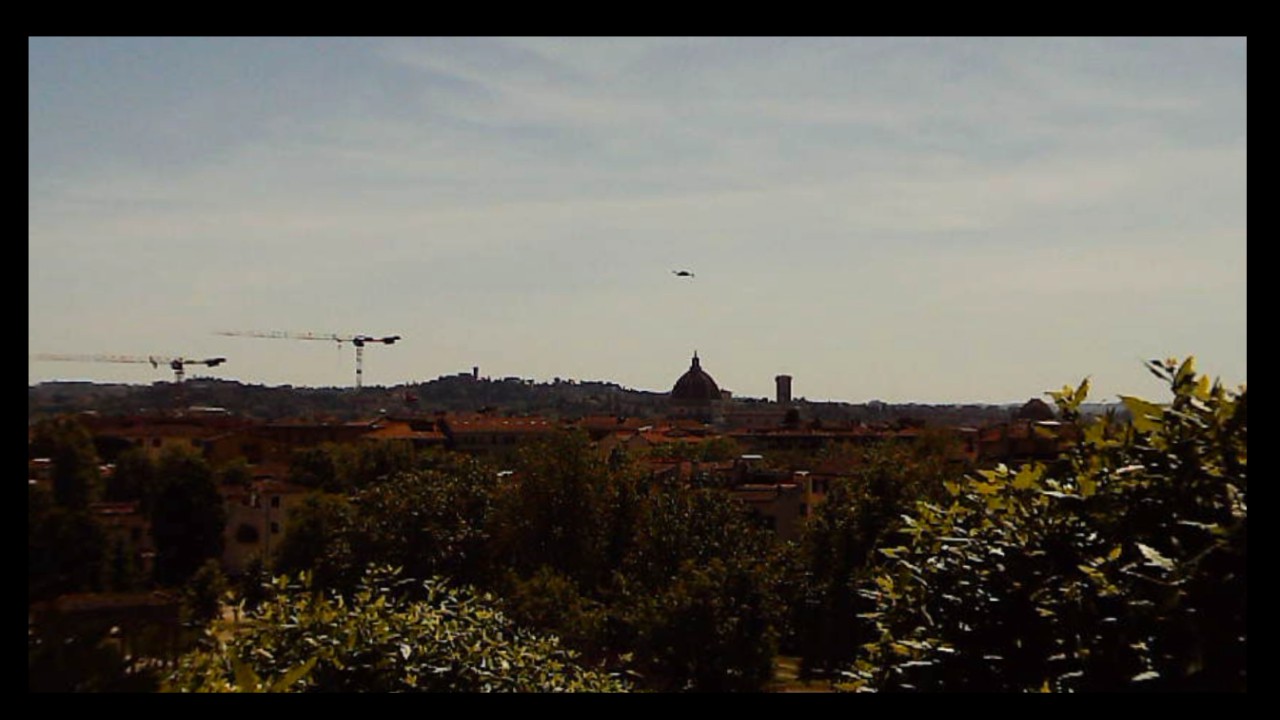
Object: DJI Mini 3